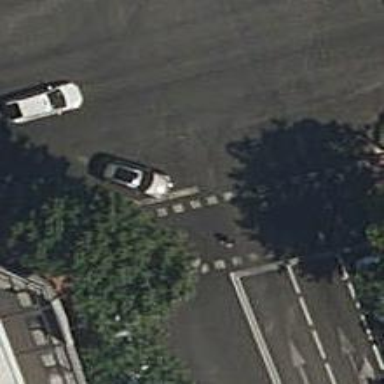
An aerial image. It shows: Road intersection controlled by traffic signals.